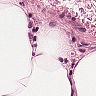
Metastatic tissue present: no